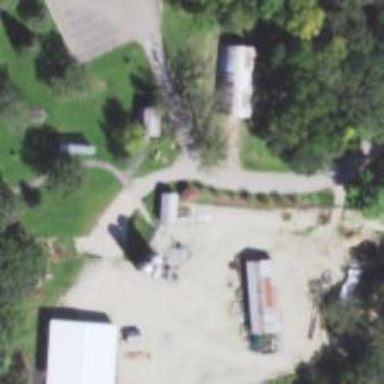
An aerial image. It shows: Old farm building designated as silo.